Question: I'm here again trying to solve this issue with the 'ArrayList' that I've explained in <URL>... the difference is that this time , I would really like to fix this using and the , I would like to understand what is happening here about !.
The problem is that if we set a Setting like this:

Then any changes performed on the setting are preserved on the next app runs, this code demostrates the problem:
'''
Public Class Test
Private Sub Test_Handler() Handles MyBase.Shown
' Create a temporal predefined ArrayList.
Dim tmpArrayList As New ArrayList(capacity:=10I)
With tmpArrayList
.Add({"Item0", 0.0F})
.Add({"Item1", 0.5F})
End With
' Check the setting status.
If My.Settings.MRU Is Nothing Then
Debug.WriteLine("MRU setting is null.")
Debug.WriteLine("Initializing the Setting...")
My.Settings.MRU = New ArrayList(capacity:=10I)
ElseIf My.Settings.MRU.Count = 0 Then
Debug.WriteLine("MRU is not null but the ArrayList is empty.")
Debug.WriteLine("Adding some items...")
My.Settings.MRU = tmpArrayList.Clone
ElseIf My.Settings.MRU.Count > 0 Then ' This part of the block will never thrown.
Debug.WriteLine("MRU setting is OK.")
Debug.WriteLine("Item Count: " & CStr(My.Settings.MRU.Count))
Threading.Thread.Sleep(Integer.MaxValue)
End If
Debug.WriteLine("Saving any changes")
My.Settings.Save()
Debug.WriteLine("Updating any changes")
My.Settings.Reload()
Debug.WriteLine(String.Empty)
Debug.WriteLine("****************************************")
Debug.WriteLine("Checking again the MRU setting status in...")
For Count As Integer = 1 To 3
Debug.WriteLine(CStr(Count) & New String("."c, Count))
Threading.Thread.Sleep(TimeSpan.FromSeconds(1))
Next
Debug.WriteLine("****************************************")
Debug.WriteLine(String.Empty)
Me.Test_Handler()
End Sub
End Class
'''
Someone could teach me to understand why the ArrayList is not really saved, or show me how to solve this issue?.
> UPDATE
Ok I've write this serializable class trying to solve this issue:
'''
''' <summary>
''' A Class intended to use it as an Item for a MRU item collection that stores the item filepath, with additional info.
''' </summary>
<Serializable()>
Public Class MostRecentUsedItem
''' <summary>
''' Gets or sets the item filepath.
''' </summary>
''' <value>The file path.</value>
Public Property FilePath As String
''' <summary>
''' (Optionally) Gets or sets the item index.
''' </summary>
''' <value>The index.</value>
Public Property Index As Integer
''' <summary>
''' (Optionally) Gets or sets the item image.
''' </summary>
''' <value>The image.</value>
Public Property Img As Bitmap
''' <summary>
''' (Optionally) Gets or sets the item last-time open date.
''' </summary>
''' <value>The index.</value>
Public Property [Date] As Date
''' <summary>
''' (Optionally) Gets or sets the item tag.
''' </summary>
''' <value>The tag object.</value>
Public Property Tag As Object
End Class
'''
Also I've write this helper function to help me in this issue:
'''
''' <summary>
''' Determines whether an object can be XML serialized.
''' </summary>
''' <param name="Object">The object.</param>
''' <returns><c>true</c> if object is XML serializable; otherwise, <c>false</c>.</returns>
Private Function IsObjectSerializable(ByVal [Object] As Object) As Boolean
Using fs As New IO.FileStream(IO.Path.GetTempFileName, IO.FileMode.Create)
Dim Serializer As New Xml.Serialization.XmlSerializer([Object].GetType)
Try
Serializer.Serialize(fs, [Object])
Return True
Catch ex As InvalidOperationException
Return False
End Try
End Using
End Function
'''
At the moment that I initialize the setting like this, it is serializable:
'''
My.Settings.MRU = New ArrayList
'''
At the moment that I add just a string, it still be serializable:
'''
My.Settings.MRU.Add("test string")
'''
But at the moment that I try to add my serializable class, or any other kind of datatype like a 'String()', the ArrayList begins unserializable, Like this:
'''
My.Settings.MRU.Add({"Collection", "Of", "Strings"})
'''
Or like this else:
'''
Dim MRUItem As New MostRecentUsedItem
MRUItem.FilePath = "C:\Test.ext"
My.Settings.MRU.Add(MRUItem)
'''
...So the ArrayList contents are not preserved on the next run, can't be serialized.
I also tried to change the setting type from 'System.Collections.ArrayList' to 'System.Object' (desperately) so now I can do this, but the problem persist, I mean the collection is not saved on the next app run:
'''
My.Settings.MRU = New List(Of MostRecentUsedItem)
Dim MRUItem As New MostRecentUsedItem
MRUItem.FilePath = "C:\Test.ext"
My.Settings.MRU.Add(MRUItem)
'''
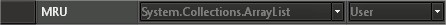
Answer: Since Application Settings serializes complex types as XML, you must make sure that the specific type can be serialized as XML before saving it.
You can test your data type with the following method:
'''
Private Sub Button1_Click(sender As Object, e As EventArgs) Handles Button1.Click
Dim tmpArrayList As New ArrayList()
With tmpArrayList
.Add({"Item0", 0.0F})
.Add({"Item1", 0.5F})
End With
Dim XmlSerializer1 As New XmlSerializer(tmpArrayList.GetType)
XmlSerializer1.Serialize(Console.Out, tmpArrayList)
End Sub
'''
This code fails to Serialize the ArrayList and returns the following message:
> An unhandled exception of type 'System.InvalidOperationException'
occurred in System.Xml.dll Additional information: There was an error
generating the XML document.
But if you try to store simple data type in the ArrayList, the Serialization will succeed
'''
Private Sub Button2_Click(sender As Object, e As EventArgs) Handles Button2.Click
Dim tmpArrayList As New ArrayList()
With tmpArrayList
.Add("Item0")
.Add("Item1")
End With
Dim XmlSerializer1 As New XmlSerializer(tmpArrayList.GetType)
XmlSerializer1.Serialize(Console.Out, tmpArrayList)
End Sub
'''
The same happens when you store data in the Application Settings, but the difference is that it doesn't return errors.
Useful links:
- <URL>
Implementation using DataTable
Create a new Windows Forms Project, add a new setting called NewMRU in the Application Settings with a data type of System.Data.DataTable and try the following code.
'''
Imports System.IO
Imports System.Xml.Serialization
Imports System.Drawing.Imaging
Public Class Form1
Dim DataTable1 As New DataTable("MySettingsDataTable")
Private Sub Form1_Shown(sender As Object, e As EventArgs) Handles Me.Shown
DataTable1.Columns.Add("FilePath", GetType(String))
DataTable1.Columns.Add("Index", GetType(Integer))
DataTable1.Columns.Add("Img", GetType(Byte()))
DataTable1.Columns.Add("Date", GetType(DateTime))
End Sub
Private Sub button1_Click(sender As Object, e As EventArgs) Handles Button1.Click
AddPropertyRow("C:\Temp", 1, GetBytesFromBitmap(Me.Icon.ToBitmap), Now)
AddPropertyRow("C:\Windows", 2, GetBytesFromBitmap(Me.Icon.ToBitmap), Now)
My.Settings.NewMRU = DataTable1
My.Settings.Save()
'MsgBox(IsObjectSerializable(DataTable1))
End Sub
Private Sub Button2_Click(sender As Object, e As EventArgs) Handles Button2.Click
If Not My.Settings.NewMRU Is Nothing Then
Dim i As Integer
For i = 0 To My.Settings.NewMRU.Rows.Count - 1
Debug.WriteLine("Row - " & i + 1)
Debug.WriteLine("FilePath = " & My.Settings.NewMRU.Rows(i).Item("FilePath"))
Debug.WriteLine("Index = " & My.Settings.NewMRU.Rows(i).Item("Index"))
Debug.WriteLine("Img bytes count = " & TryCast(My.Settings.NewMRU.Rows(i).Item("Img"), Byte()).Length)
Debug.WriteLine("Date = " & My.Settings.NewMRU.Rows(i).Item("Date"))
Debug.WriteLine("")
Next
End If
'PictureBox1.Image = GetBitmapFromBytes(TryCast(My.Settings.NewMRU.Rows(0).Item("Img"), Byte()))
End Sub
Private Sub AddPropertyRow(ByVal FilePath As String, ByVal Index As Integer,
ByVal Img() As Byte, ByVal [Date] As Date)
DataTable1.Rows.Add(DataTable1.NewRow)
Dim RowIndex As Integer = DataTable1.Rows.Count - 1
DataTable1.Rows(RowIndex).Item("FilePath") = FilePath
DataTable1.Rows(RowIndex).Item("Index") = Index
DataTable1.Rows(RowIndex).Item("Img") = Img
DataTable1.Rows(RowIndex).Item("Date") = [Date]
End Sub
Private Function IsObjectSerializable(ByVal [Object] As Object) As Boolean
Using fs As New IO.FileStream(IO.Path.GetTempFileName, IO.FileMode.Create)
Dim Serializer As New Xml.Serialization.XmlSerializer([Object].GetType)
Try
Serializer.Serialize(fs, [Object])
Return True
Catch ex As InvalidOperationException
Return False
End Try
End Using
End Function
Private Function GetBytesFromBitmap(ByVal Bitmap1 As Bitmap) As Byte()
Dim BitmapBytes() As Byte
Using MemoryStream1 As New MemoryStream()
Bitmap1.Save(MemoryStream1, ImageFormat.Bmp)
BitmapBytes = MemoryStream1.GetBuffer()
End Using
Return BitmapBytes
End Function
Private Function GetBitmapFromBytes(ByVal Bytes As Byte()) As Bitmap
Dim Bitmap1 As Bitmap = Nothing
Using MemoryStream1 As New MemoryStream(Bytes, 0, Bytes.Length)
Bitmap1 = Image.FromStream(MemoryStream1)
End Using
Return Bitmap1
End Function
End Class
'''
If you want to use the Tag property (which I have omitted from the code since it's not serializable), you should split its values (Item, Value) as columns in the DataTable.